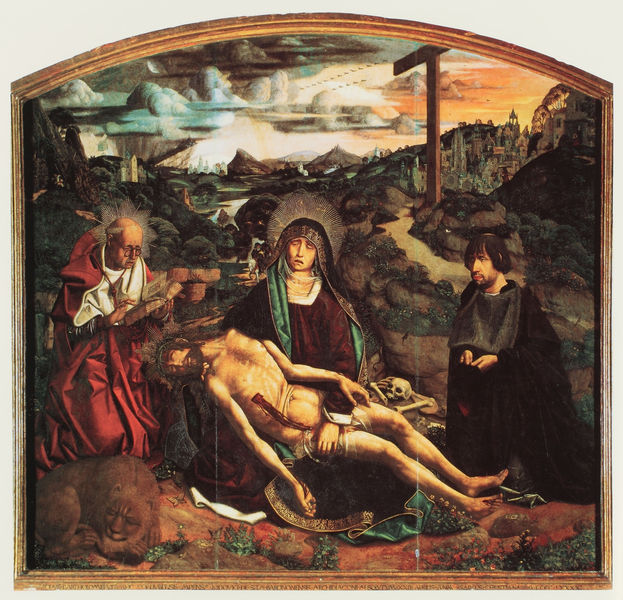
Titel: Pieded; Pietà
Künstler: Bartolomé Bermejo
Institution: Barcelona, Museu de la Catedral
Schlagwörter: berg, gemälde, himmel, wolken, landschaft, stadt, braun, grau, weiss, haus, rot, weg, bart, bibel, johannes, tot, trauer, häuser, sonnenaufgang, mantel, pflanzen, berge, lesen, blut, buch, kreuz, seite, brille, beten, gebet, heiligenschein, skelett, totenkopf, christus, jesus, jesus christus, kreuzigung, leichentuch, pieta, priester, heiliger, löwe, maria, magdalena, gekreuzigt, jerusalem, mutter gottes, joseph, erlöser, gottesmutter, kruez, stifter, golgotha, hieronymus, golgatha, kalvarienberg, messias, gottessohn, sohn gottes, unsere liebe frau, heilige maria, christkind, golgota, golghata, totnekopf, t, #grün, 1450, 1490, brustwunde, christkönig, t-form, heilland, erretter, jesus von nazaret, gottesgebärerin, maria von nazaret, christuys, nordalpinb